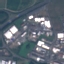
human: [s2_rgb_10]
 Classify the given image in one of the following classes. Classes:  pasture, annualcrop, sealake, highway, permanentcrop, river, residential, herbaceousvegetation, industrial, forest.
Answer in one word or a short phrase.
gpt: Industrial